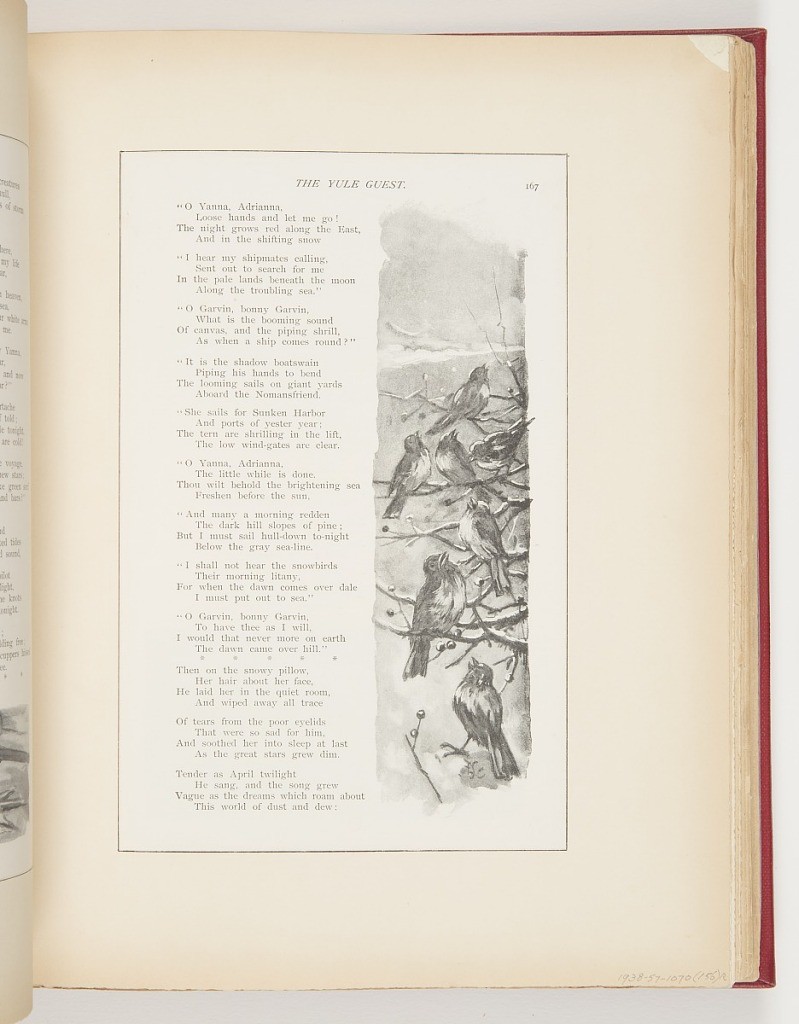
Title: The Yule Guest Illustration, Illustration for The Cosmopolitan (XIV, No. 2, December 1892, p. 167)
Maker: Frederick Stuart Church, American, 1842–1924
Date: December 1892
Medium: Printed in black ink on paper
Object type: Ephemera
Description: Left, poem; right, various birds sitting on leafless branches singing, winter, snow on branches.